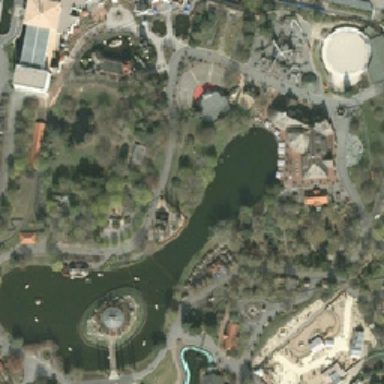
Beside the lake is green trees .